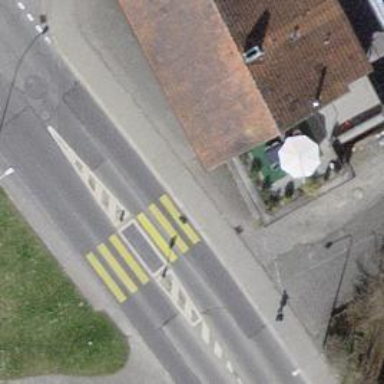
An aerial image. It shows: Zebra crossing on the road.